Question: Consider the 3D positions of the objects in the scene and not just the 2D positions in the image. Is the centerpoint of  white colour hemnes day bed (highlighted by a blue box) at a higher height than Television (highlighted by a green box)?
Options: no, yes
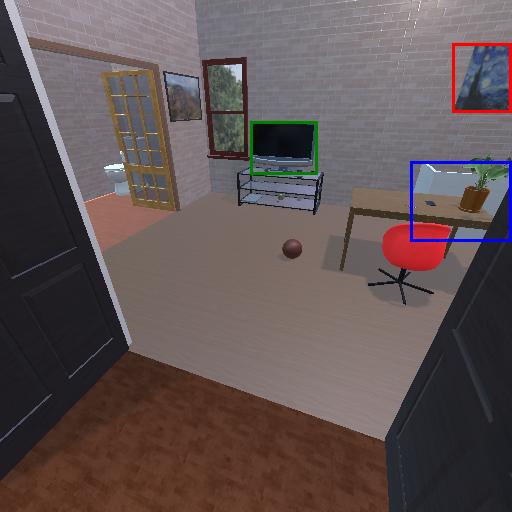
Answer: no